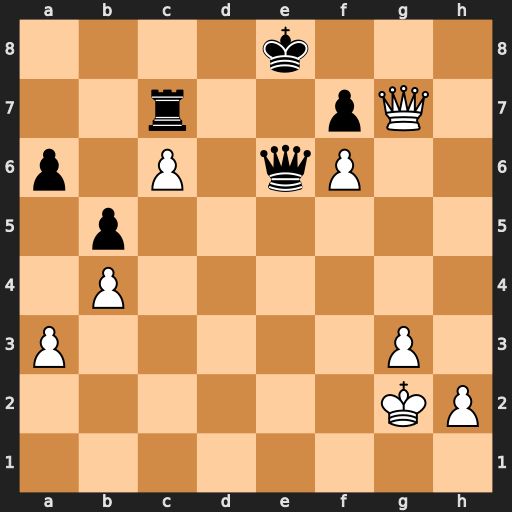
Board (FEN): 4k3/2r2pQ1/p1P1qP2/1p6/1P6/P5P1/6KP/8
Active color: w
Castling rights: -
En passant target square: -
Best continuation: Qh8#